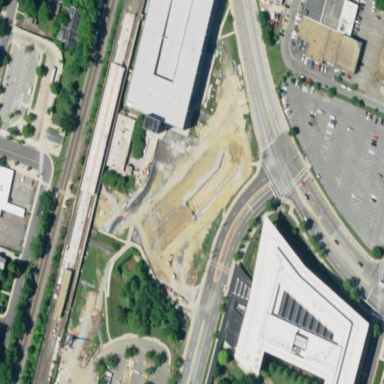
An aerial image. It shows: Paved bus station with shelter for public transportation.